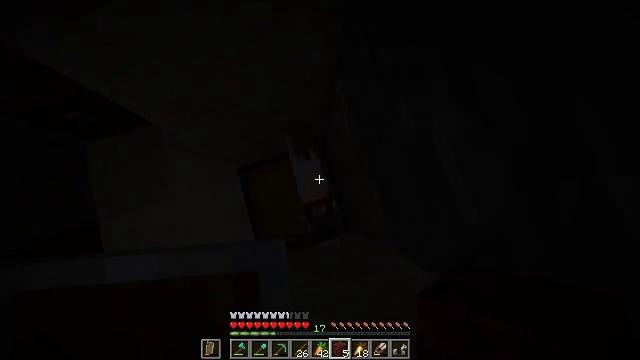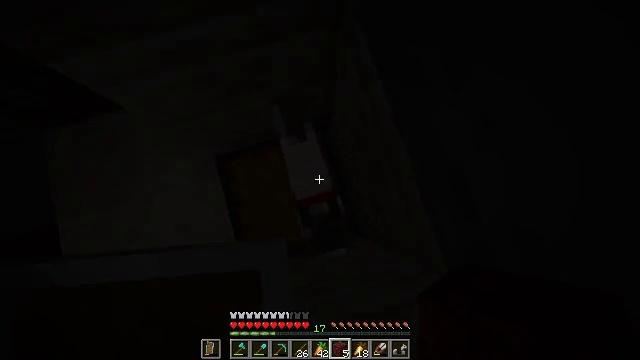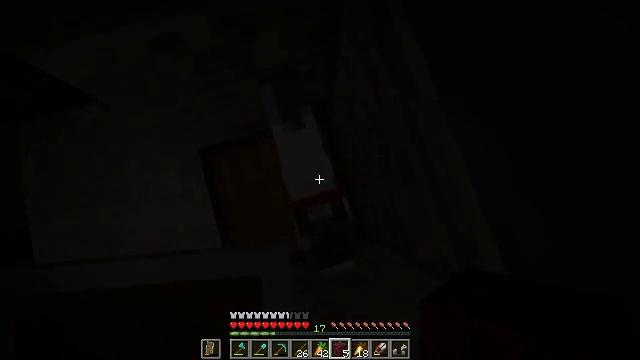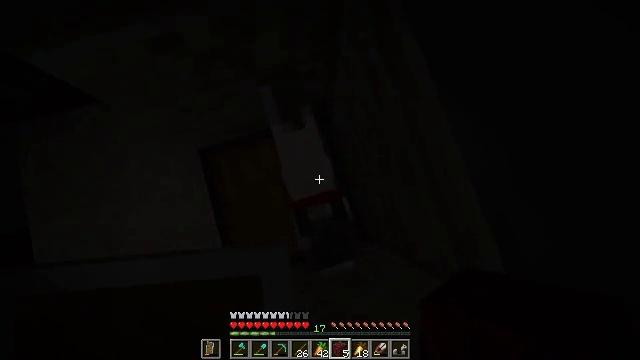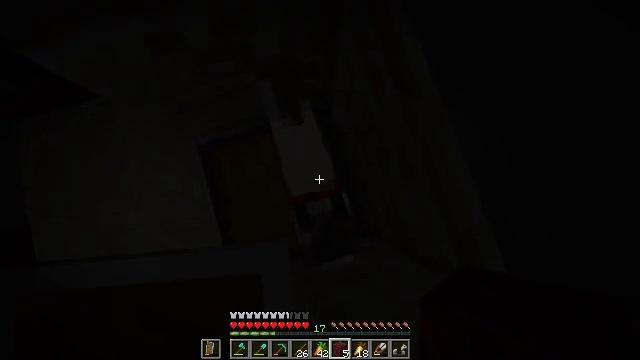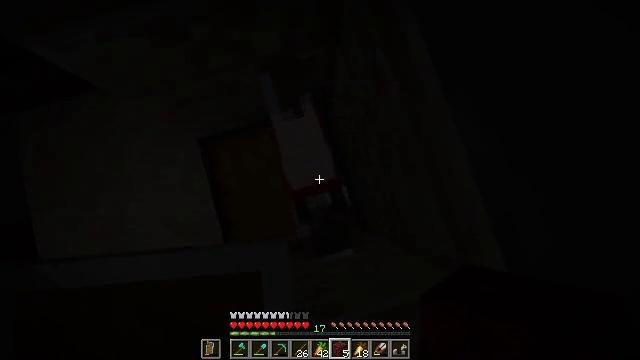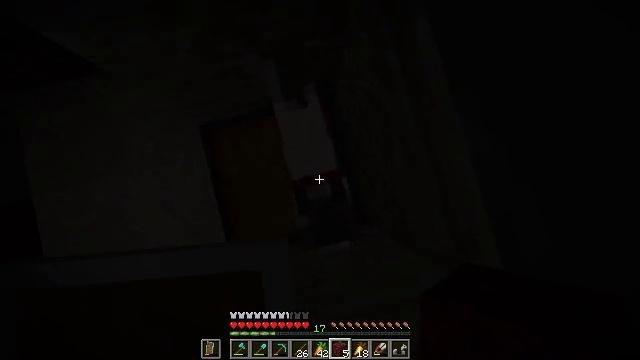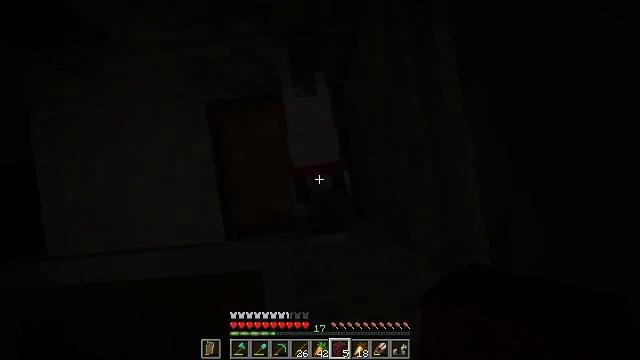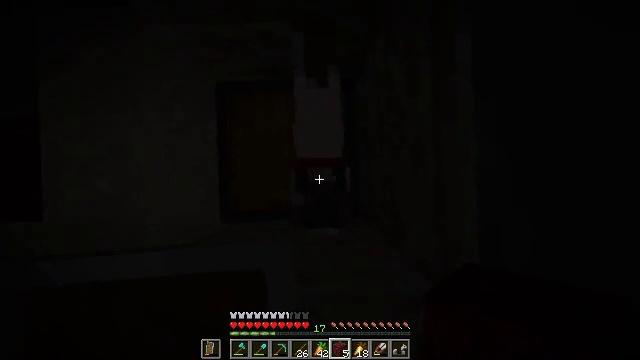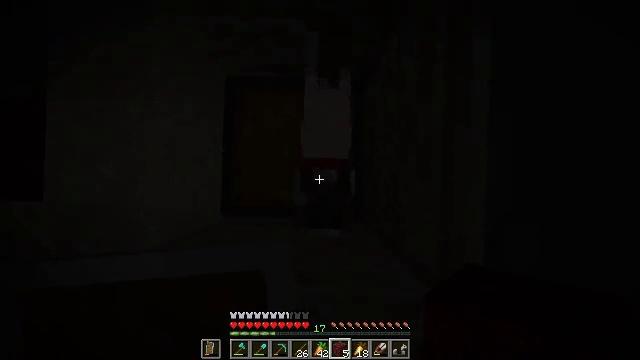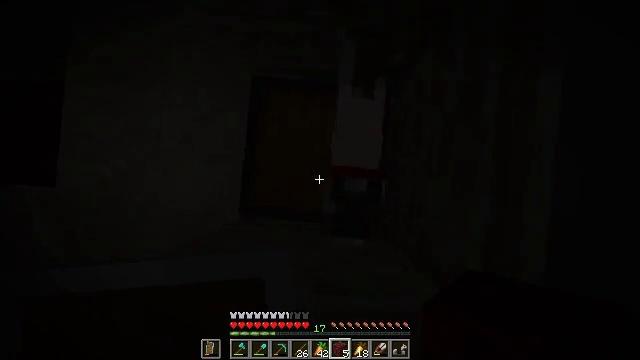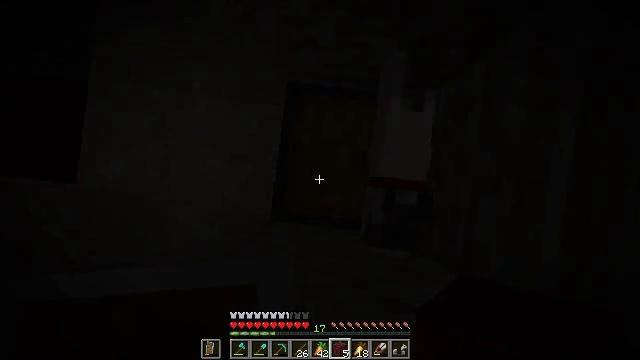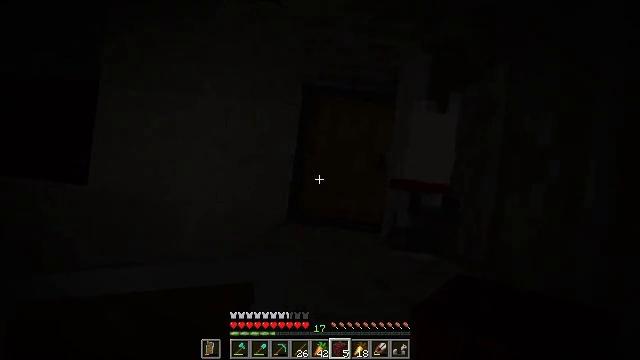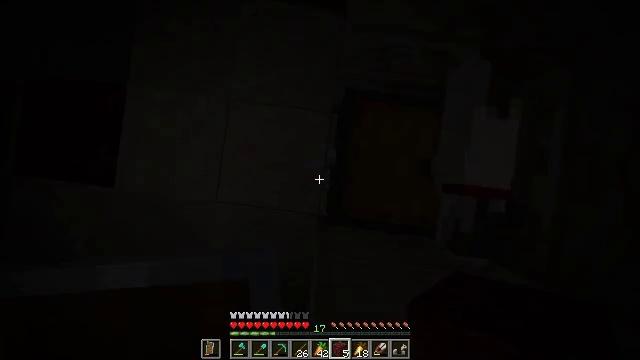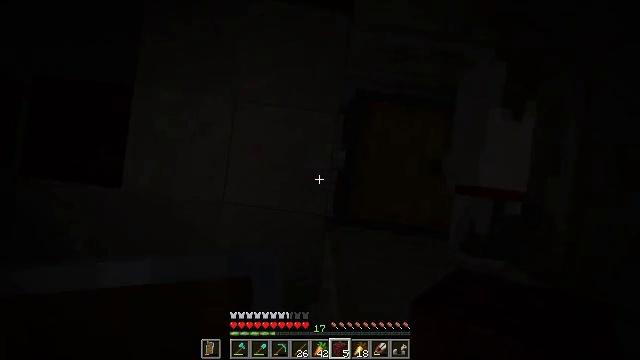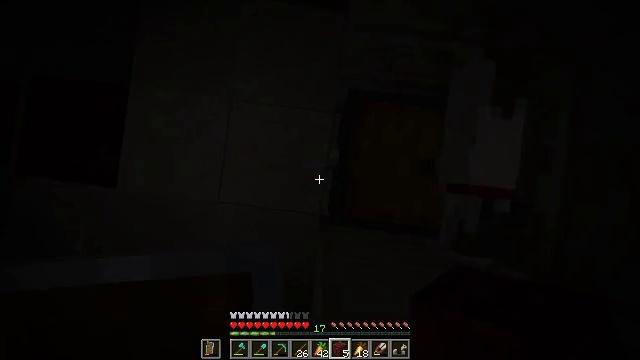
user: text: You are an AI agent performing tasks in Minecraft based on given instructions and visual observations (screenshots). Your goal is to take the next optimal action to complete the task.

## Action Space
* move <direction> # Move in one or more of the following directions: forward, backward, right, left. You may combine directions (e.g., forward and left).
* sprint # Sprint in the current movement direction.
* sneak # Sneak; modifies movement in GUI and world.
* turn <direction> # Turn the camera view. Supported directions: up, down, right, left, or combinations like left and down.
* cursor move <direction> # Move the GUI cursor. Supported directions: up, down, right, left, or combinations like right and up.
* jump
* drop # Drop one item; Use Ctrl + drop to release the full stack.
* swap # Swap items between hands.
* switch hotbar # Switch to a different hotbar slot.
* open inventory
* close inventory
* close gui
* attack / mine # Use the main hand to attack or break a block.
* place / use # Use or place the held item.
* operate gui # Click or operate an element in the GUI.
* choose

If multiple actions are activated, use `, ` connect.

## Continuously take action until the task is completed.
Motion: motion action
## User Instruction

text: Gather the chiseled sandstone from the desert temple.
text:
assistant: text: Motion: move forward and move right
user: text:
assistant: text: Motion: move forward and move right
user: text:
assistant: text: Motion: move forward and move right
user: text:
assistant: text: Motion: move forward and move right
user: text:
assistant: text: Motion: turn down
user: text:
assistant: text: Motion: turn left and down
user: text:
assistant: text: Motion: turn left and down
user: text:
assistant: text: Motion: turn left and down
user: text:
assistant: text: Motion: move left, turn left
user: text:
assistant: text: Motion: move left, turn left
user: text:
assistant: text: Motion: move left, turn left
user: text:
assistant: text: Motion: move left
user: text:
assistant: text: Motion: no_op
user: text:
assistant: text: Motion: move right
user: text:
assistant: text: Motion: move right
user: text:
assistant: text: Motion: move right
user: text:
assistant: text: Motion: move right, turn right
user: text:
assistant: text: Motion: move right, turn right
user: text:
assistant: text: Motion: move right, turn right and up
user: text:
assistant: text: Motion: move right
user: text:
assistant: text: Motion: move right
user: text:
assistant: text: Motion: move right
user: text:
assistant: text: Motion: move right, jump
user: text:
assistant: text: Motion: move right, turn left, jump
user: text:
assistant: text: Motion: move right, turn left, jump
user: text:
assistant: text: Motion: move right, turn left, jump
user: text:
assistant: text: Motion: move right, turn down, jump
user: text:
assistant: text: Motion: move right, turn down, jump
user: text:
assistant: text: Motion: move right
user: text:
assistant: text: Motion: move right